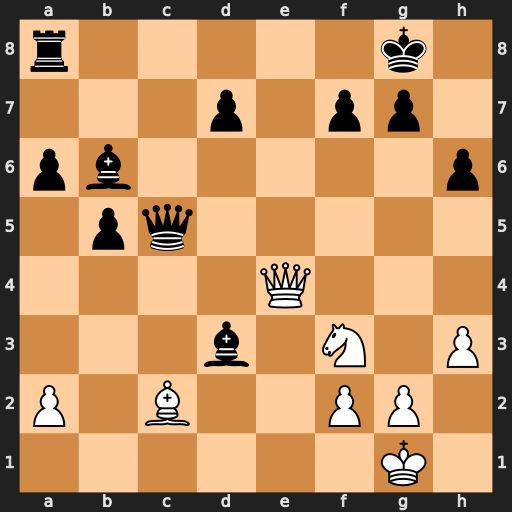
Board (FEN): r5k1/3p1pp1/pb5p/1pq5/4Q3/3b1N1P/P1B2PP1/6K1
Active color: w
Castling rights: -
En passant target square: -
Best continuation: Qxa8+ Kh7 Bxd3+